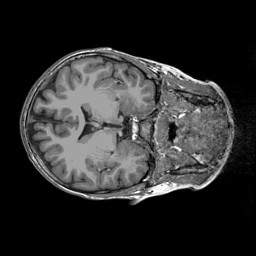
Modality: T1w
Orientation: axial
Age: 9
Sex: male
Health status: ill